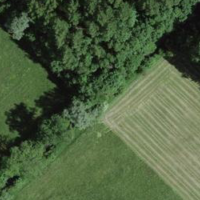
EUNIS habitat code: 25
Species observed at this site:
Conocephalus fuscus
Cinclus cinclus